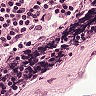
Metastatic tissue present: no